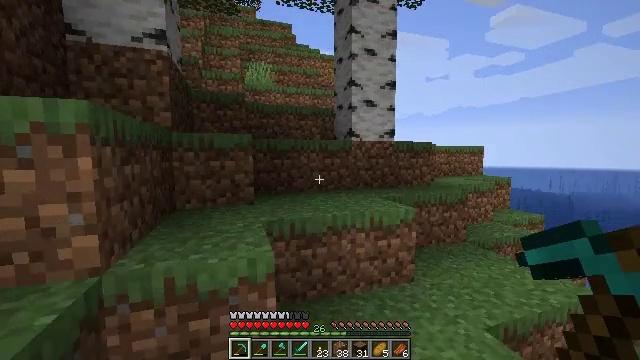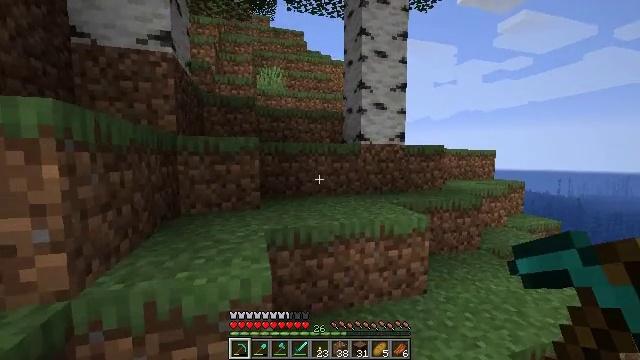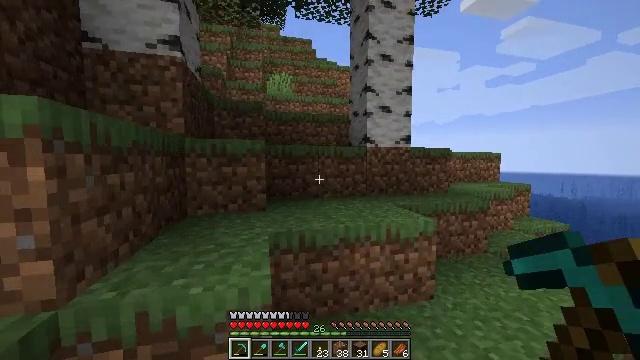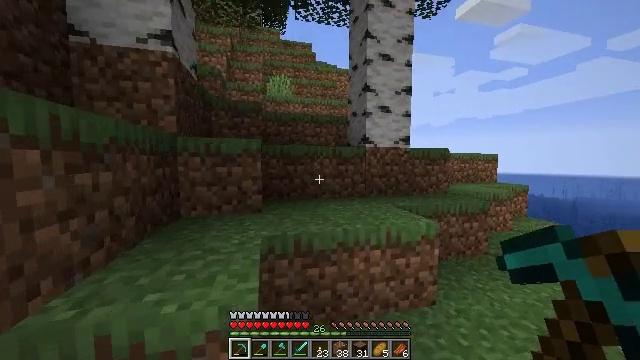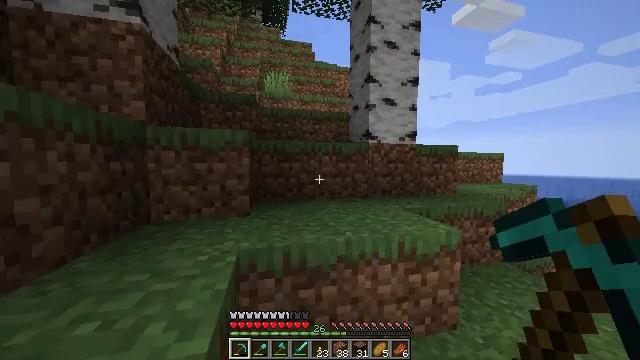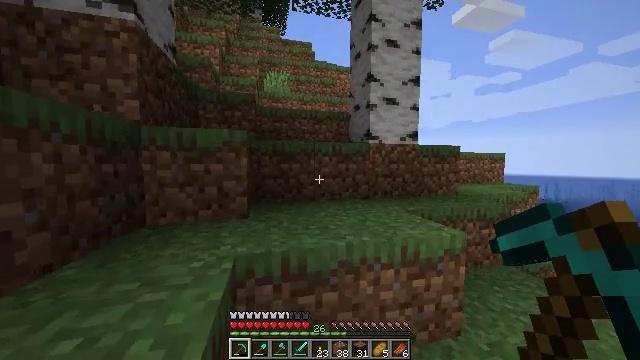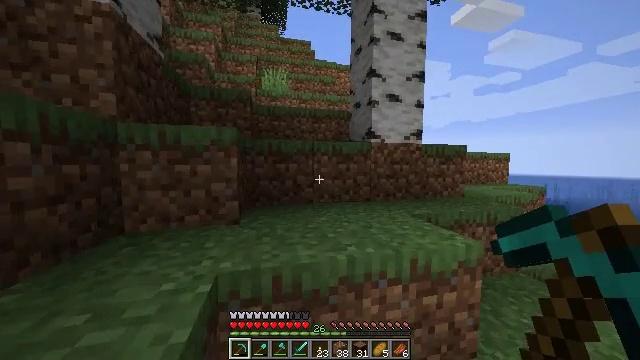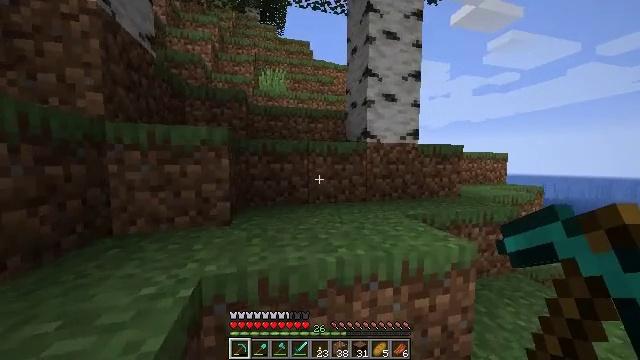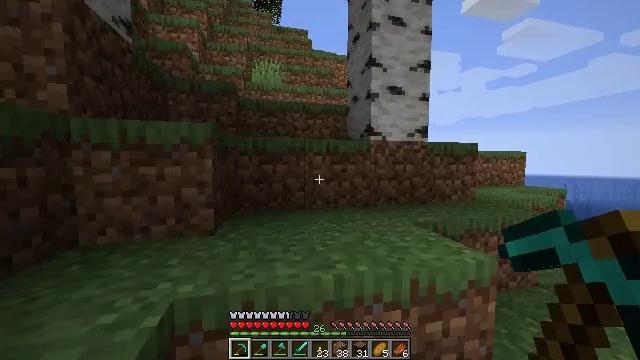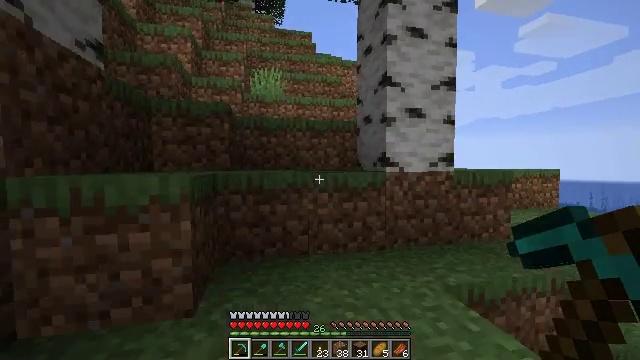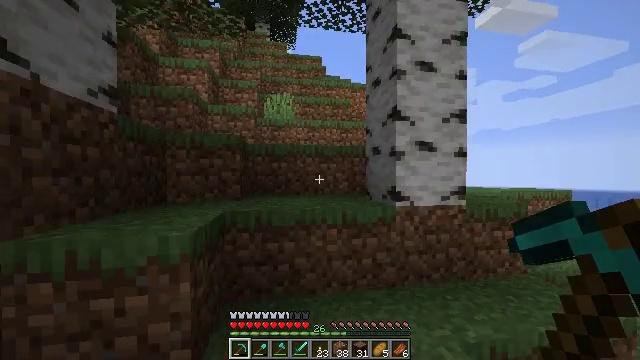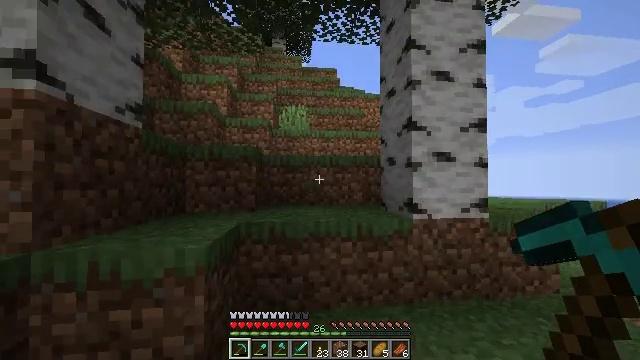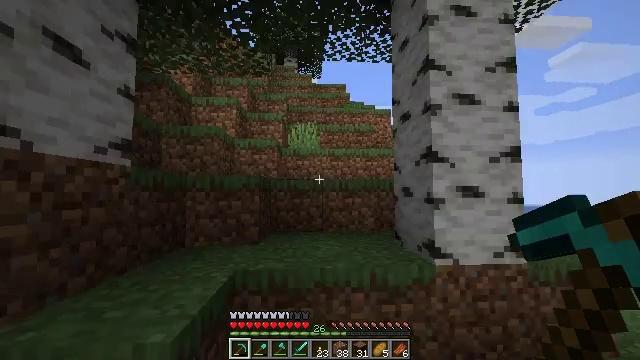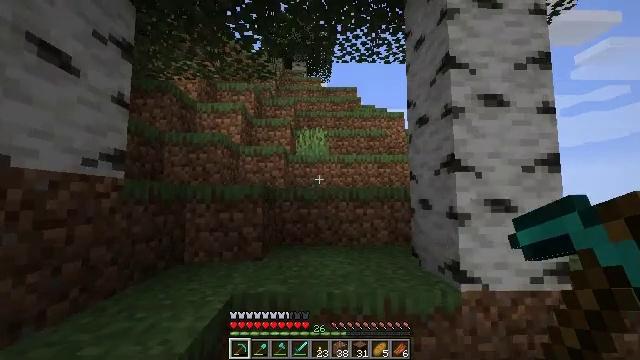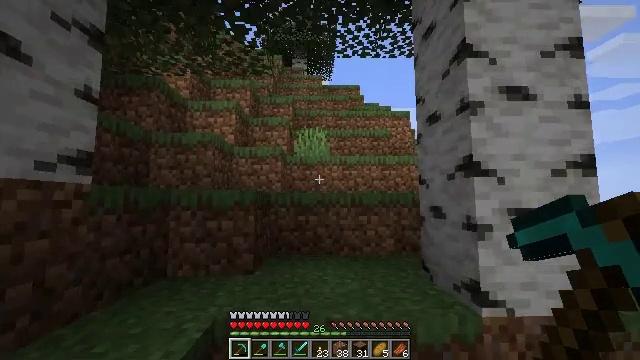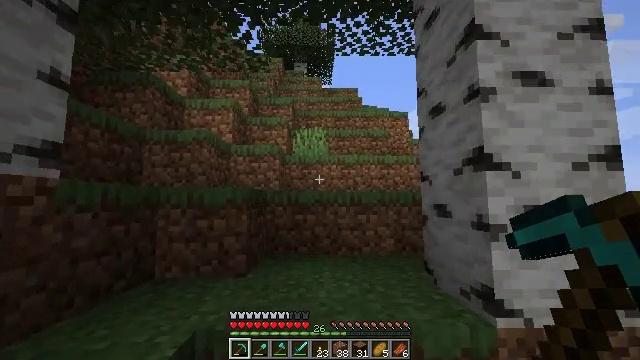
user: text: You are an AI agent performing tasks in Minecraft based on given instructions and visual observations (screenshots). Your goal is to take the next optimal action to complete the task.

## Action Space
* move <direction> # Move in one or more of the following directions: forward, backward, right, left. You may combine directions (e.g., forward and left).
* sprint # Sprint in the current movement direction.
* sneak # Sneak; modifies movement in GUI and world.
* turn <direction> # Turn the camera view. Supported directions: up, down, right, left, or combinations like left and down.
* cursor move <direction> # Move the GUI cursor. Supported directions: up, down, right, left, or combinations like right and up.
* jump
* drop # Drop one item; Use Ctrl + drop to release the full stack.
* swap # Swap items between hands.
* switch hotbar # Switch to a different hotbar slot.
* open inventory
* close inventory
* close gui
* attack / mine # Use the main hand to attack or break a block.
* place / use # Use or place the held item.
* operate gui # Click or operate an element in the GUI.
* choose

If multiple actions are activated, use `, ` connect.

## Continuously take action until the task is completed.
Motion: motion action
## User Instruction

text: Break the sugar cane.
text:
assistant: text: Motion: move forward, sprint, turn left
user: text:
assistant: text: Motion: move forward, sprint, turn left
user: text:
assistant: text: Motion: move forward, sprint
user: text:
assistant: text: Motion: move forward, sprint
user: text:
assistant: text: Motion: move forward, sprint
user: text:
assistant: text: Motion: move forward, sprint
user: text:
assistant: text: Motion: move forward, sprint
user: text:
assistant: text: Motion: move forward, sprint
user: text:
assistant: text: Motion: move forward, sprint, turn left and up, jump
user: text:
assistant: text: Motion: move forward, sprint, turn left and up, jump
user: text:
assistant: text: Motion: move forward, sprint, turn left and up, jump
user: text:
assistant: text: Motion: move forward, sprint, turn left and up, jump
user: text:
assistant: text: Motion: move forward, sprint, turn left and up, jump
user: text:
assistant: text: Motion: move forward, sprint
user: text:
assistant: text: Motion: move forward, sprint
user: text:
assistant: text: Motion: move forward, sprint
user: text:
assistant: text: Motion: move forward, sprint
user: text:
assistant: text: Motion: move forward, sprint
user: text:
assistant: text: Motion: move forward, sprint, jump
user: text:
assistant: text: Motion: move forward, sprint, jump
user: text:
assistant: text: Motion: move forward, sprint, jump
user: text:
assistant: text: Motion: move forward, sprint, jump
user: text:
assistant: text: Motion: move forward, sprint
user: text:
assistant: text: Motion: move forward, sprint
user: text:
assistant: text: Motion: move forward, sprint
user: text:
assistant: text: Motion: move forward, sprint
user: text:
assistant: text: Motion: move forward, sprint, jump
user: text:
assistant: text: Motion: move forward, sprint, jump
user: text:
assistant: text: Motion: move forward, sprint, turn left and up, jump
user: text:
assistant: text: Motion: move forward, sprint, turn left and up, jump